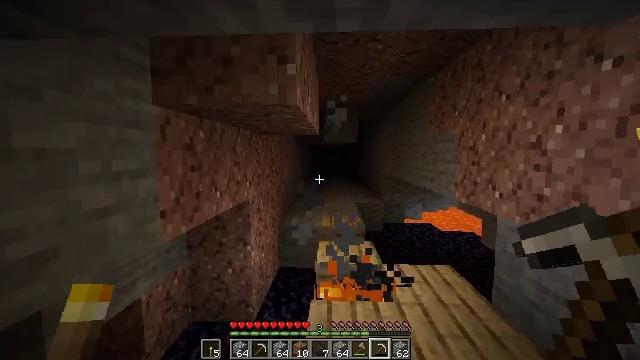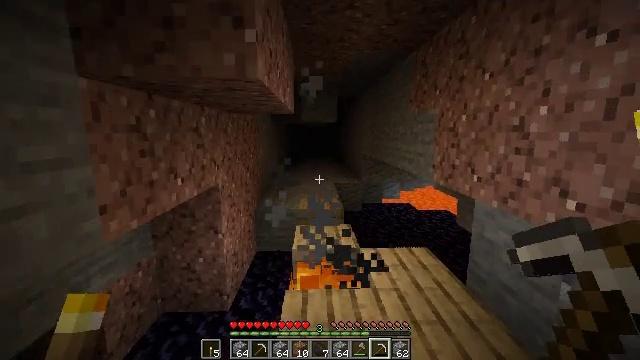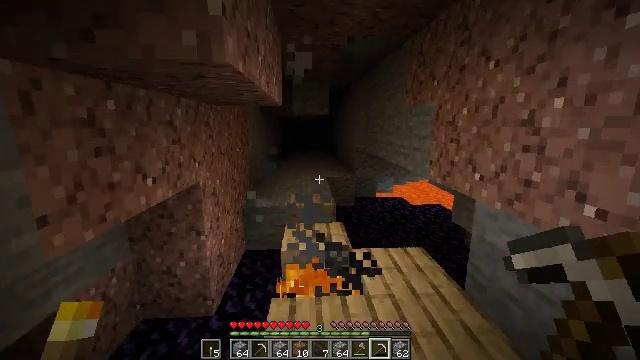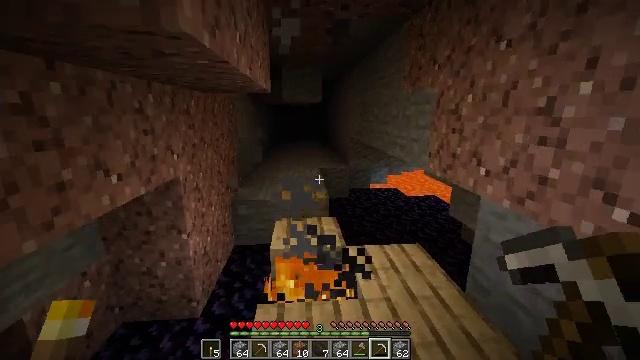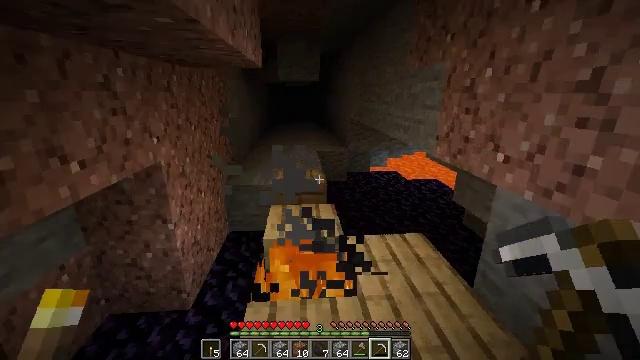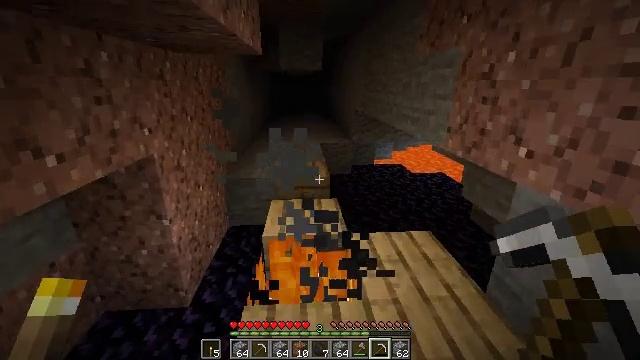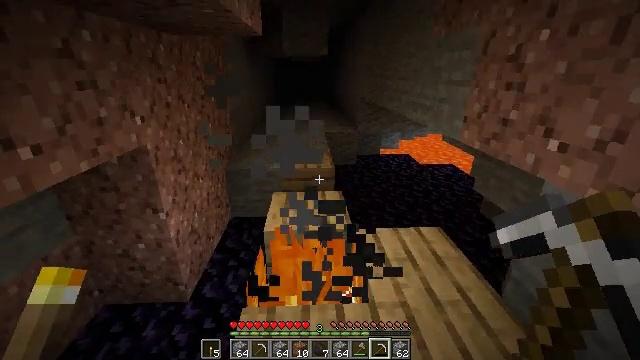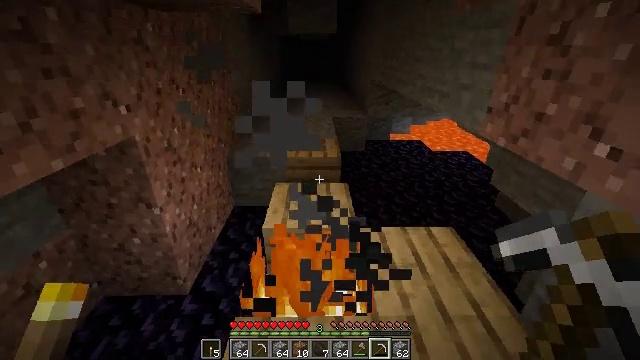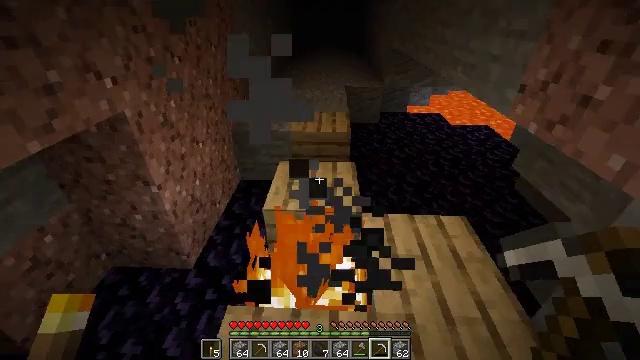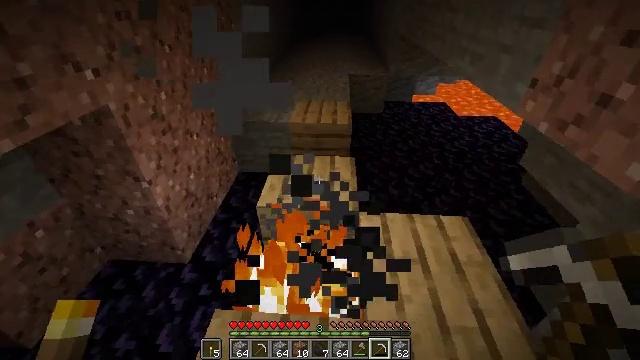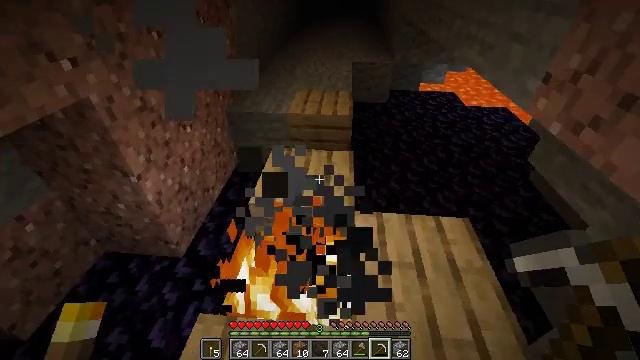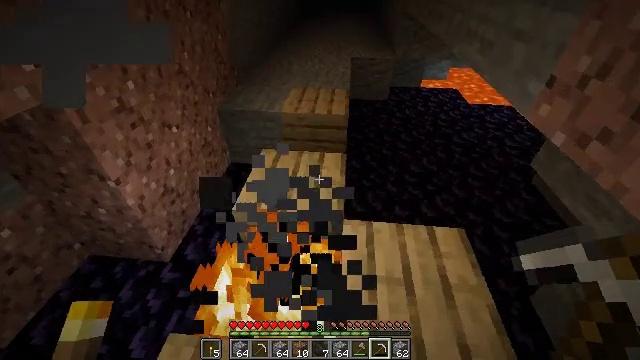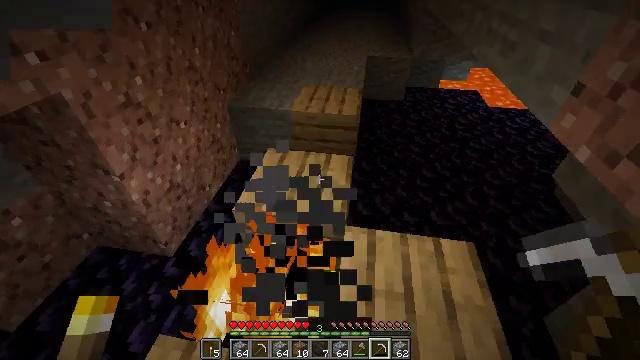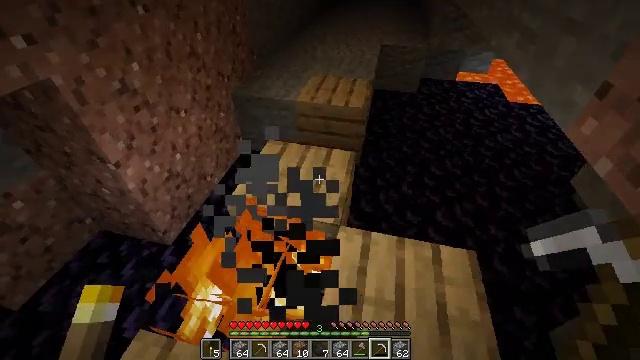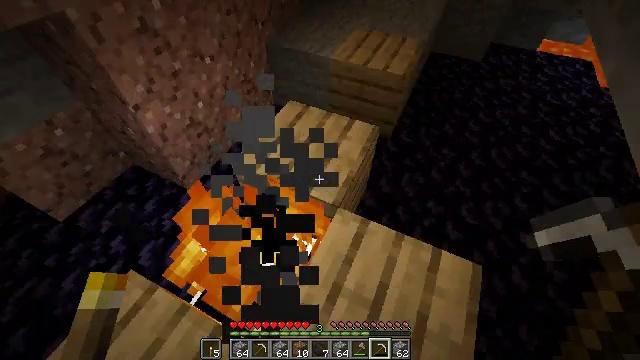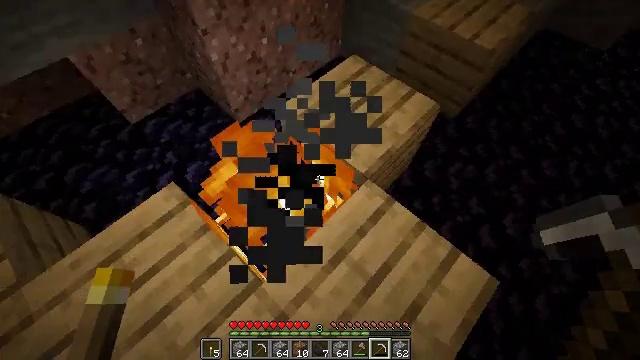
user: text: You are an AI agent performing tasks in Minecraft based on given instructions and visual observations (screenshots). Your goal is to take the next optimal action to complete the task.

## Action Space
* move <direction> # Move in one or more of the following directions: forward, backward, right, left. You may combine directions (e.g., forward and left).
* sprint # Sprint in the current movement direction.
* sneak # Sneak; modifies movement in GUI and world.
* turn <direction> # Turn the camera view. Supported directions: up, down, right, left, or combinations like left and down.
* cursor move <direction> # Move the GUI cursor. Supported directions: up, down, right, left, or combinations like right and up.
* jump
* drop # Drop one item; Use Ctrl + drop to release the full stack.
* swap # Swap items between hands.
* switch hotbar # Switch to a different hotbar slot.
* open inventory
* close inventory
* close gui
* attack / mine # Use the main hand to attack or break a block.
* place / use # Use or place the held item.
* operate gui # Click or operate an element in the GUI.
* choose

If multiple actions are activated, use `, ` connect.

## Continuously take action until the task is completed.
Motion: motion action
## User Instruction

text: Destroy the fire.
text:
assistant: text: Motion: move forward, turn right and down
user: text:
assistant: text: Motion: move forward, turn right and down
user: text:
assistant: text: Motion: move forward, turn right and down
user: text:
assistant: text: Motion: move forward, turn down
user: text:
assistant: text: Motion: move forward, turn down
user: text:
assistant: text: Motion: move forward, turn left and down
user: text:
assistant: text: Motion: move forward and move right, turn left and down
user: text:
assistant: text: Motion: move forward and move right, turn left and down
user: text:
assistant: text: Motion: move forward and move right, turn left and down
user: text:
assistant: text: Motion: move forward and move right, turn left and down
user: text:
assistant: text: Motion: move forward and move right, turn down
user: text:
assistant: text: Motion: move forward and move right, turn left
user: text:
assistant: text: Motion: move forward and move right, turn left and down
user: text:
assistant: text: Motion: move forward and move right, turn left and down
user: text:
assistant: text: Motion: turn left and down
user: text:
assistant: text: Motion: turn left and down
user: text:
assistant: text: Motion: turn left and up, attack / mine
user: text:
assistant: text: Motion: turn left and up, attack / mine
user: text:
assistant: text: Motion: turn left and up
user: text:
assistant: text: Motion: turn left and up
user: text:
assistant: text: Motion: no_op
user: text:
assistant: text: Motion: no_op